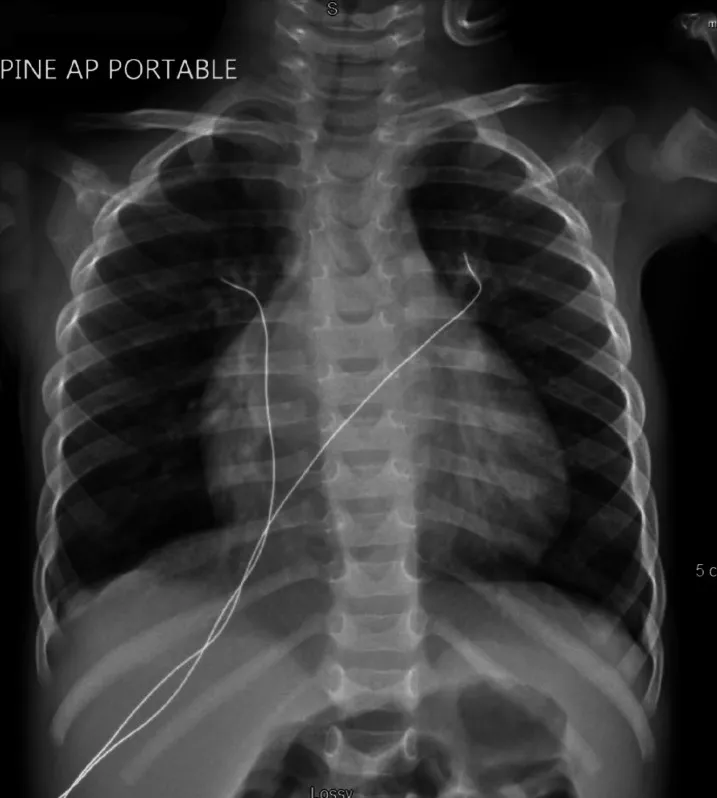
Chest radiograph for initial pediatric intensive care unit (PICU) admission.
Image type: radiology (x_ray)